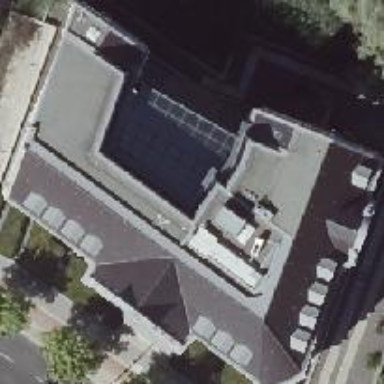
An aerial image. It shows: Government office building with unique quadruple saltbox roof shape in retail area.